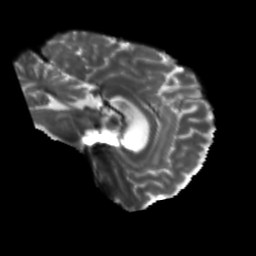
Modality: T2w
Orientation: sagittal
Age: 60
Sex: female
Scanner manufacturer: siemens
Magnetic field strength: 3 T
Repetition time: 5.25 s
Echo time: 0.08 s